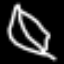
Label: leaf